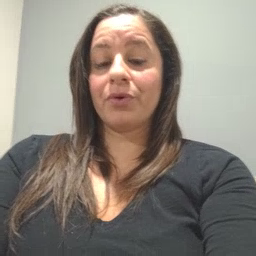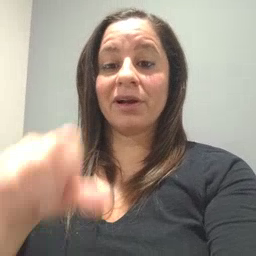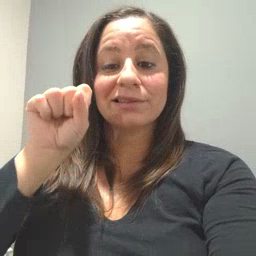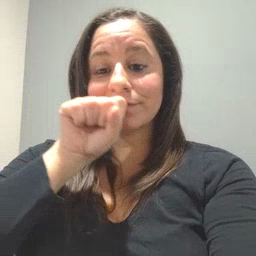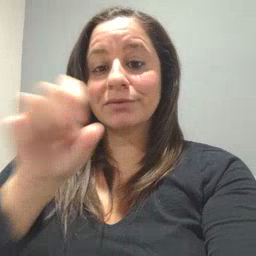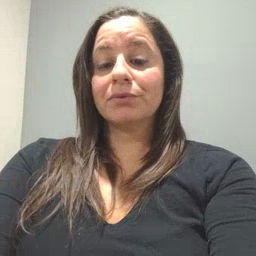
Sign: carrot